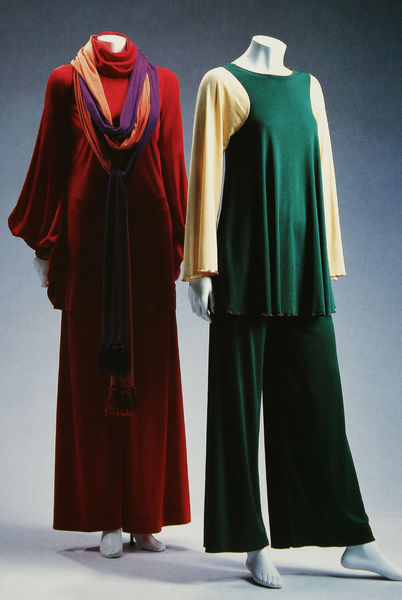
Titel: Tunika und Hose
Künstler: Giorgio Sant'Angelo
Standort: Kyoto (Japan)
Institution: Kyoto Costume Institute
Schlagwörter: schatten, grün, kleid, kleider, licht, rot, schal, mode, hose, falten, foto, puppen, komplementärkontrast, ärmellos, schwangerenmode, stretch